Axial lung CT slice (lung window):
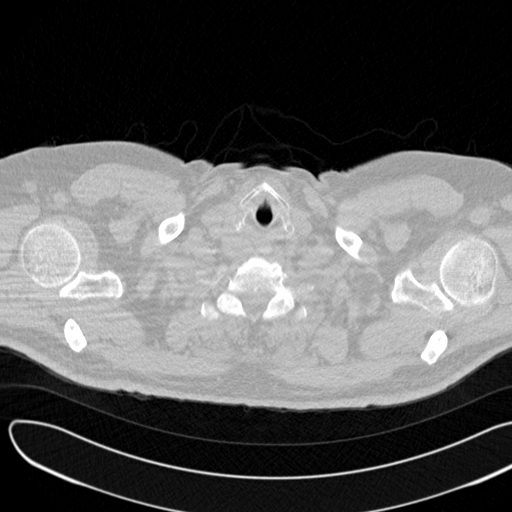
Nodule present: no